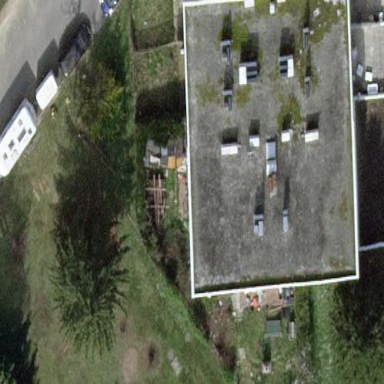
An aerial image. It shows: Flat-roofed apartment building.